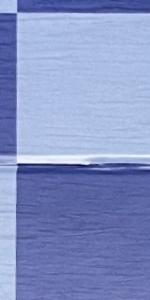
Label: Empty